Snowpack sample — Snodgrass Mountain, Crested Butte, Colorado (2/4/25, 12:06 PM MST)
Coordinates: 38.923, -106.968
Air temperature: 35 °F
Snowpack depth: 80 cm
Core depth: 30 cm
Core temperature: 35.6 °F
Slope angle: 14°, slope face: 78°
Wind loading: low
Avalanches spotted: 0
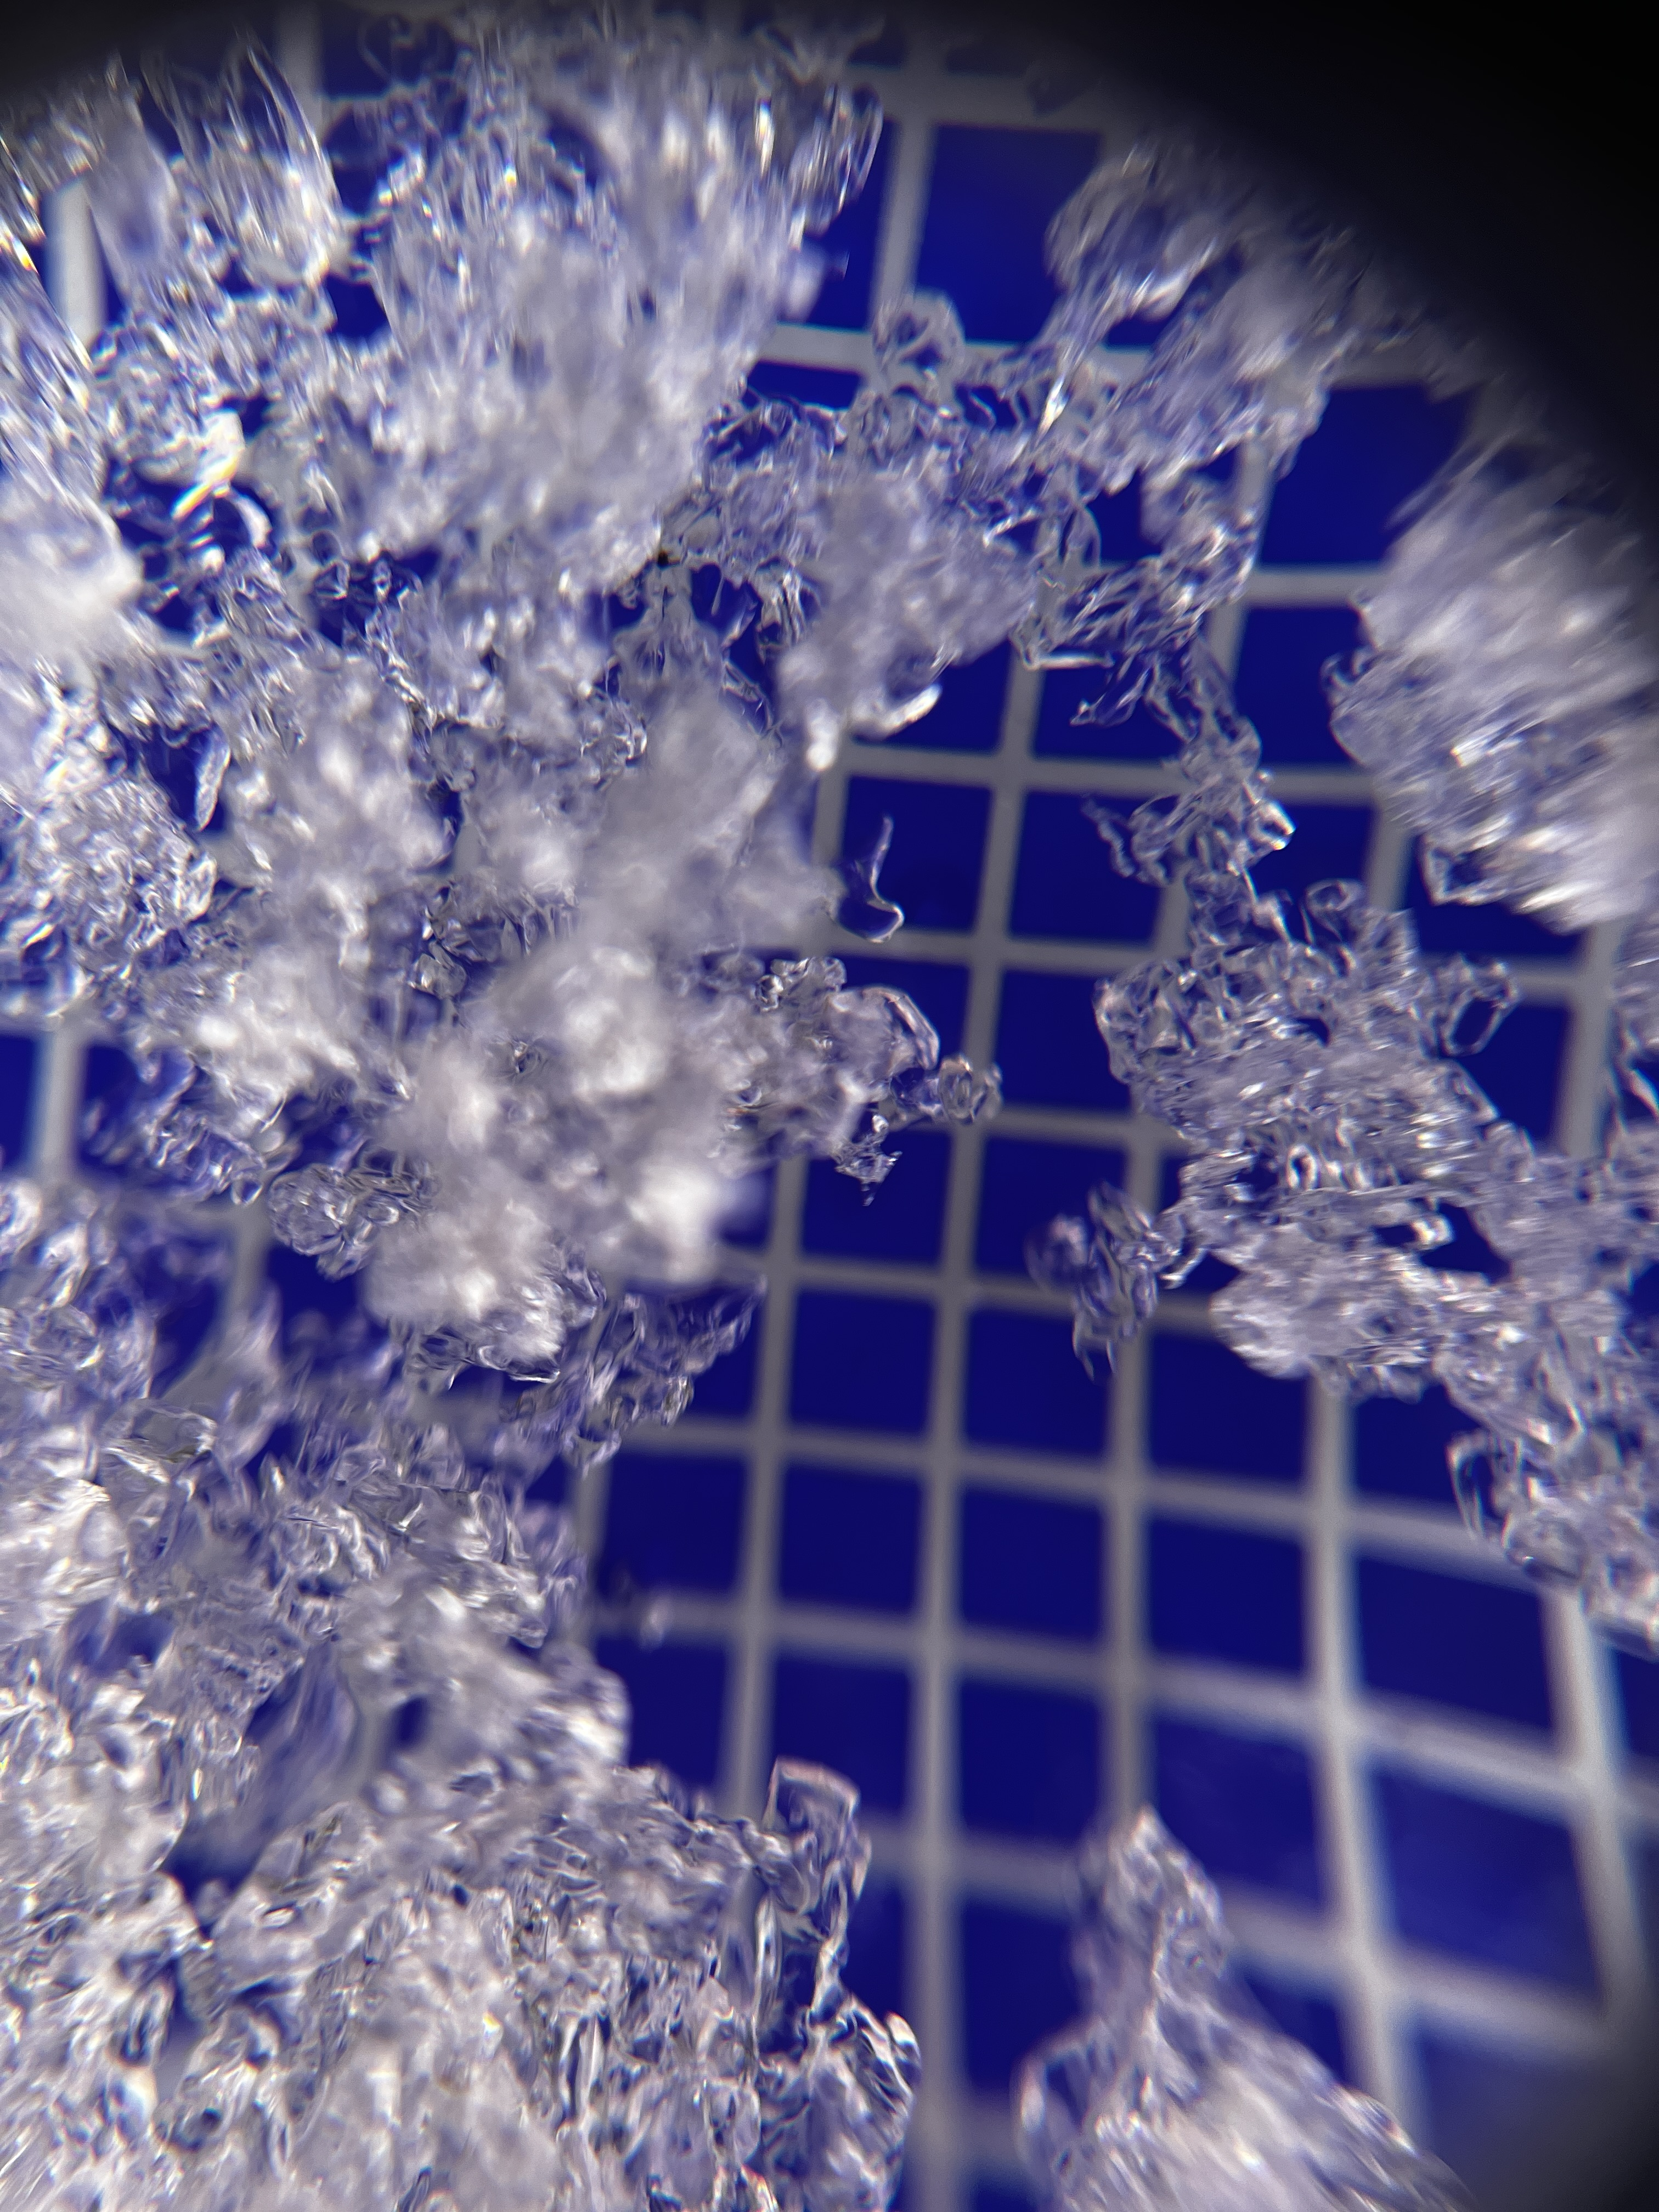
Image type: magnified_profile
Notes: No avalanches nearby, unusually warm weather for the last month reported by residents, Collected 25 yards from treeline